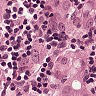
Metastatic tissue present: yes